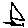
Label: triangle